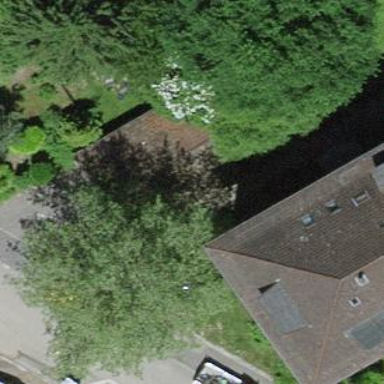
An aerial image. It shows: Group of garages.